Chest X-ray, PA view. Patient: 52 years old, sex F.
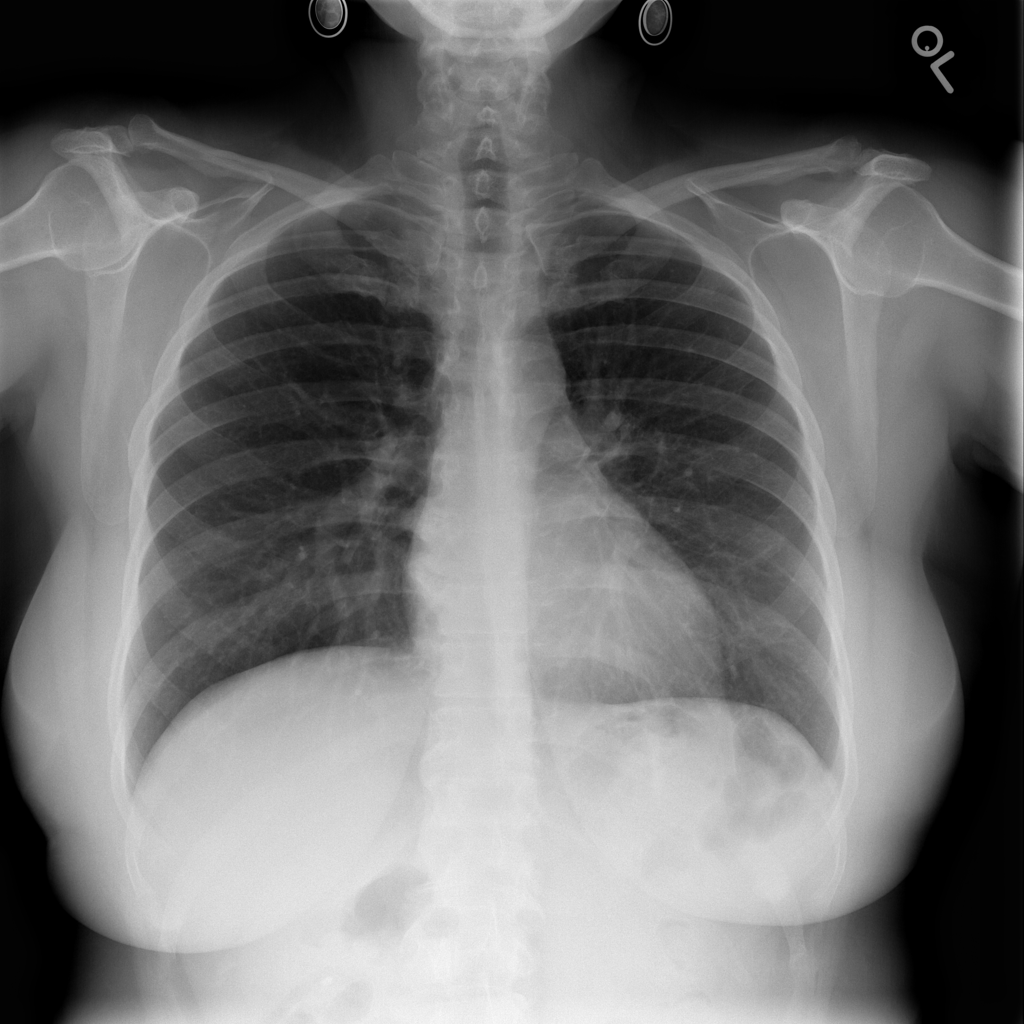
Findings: No Finding